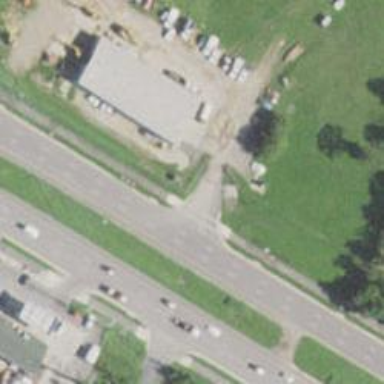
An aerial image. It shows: Expressway with asphalt surface classified as trunk highway.